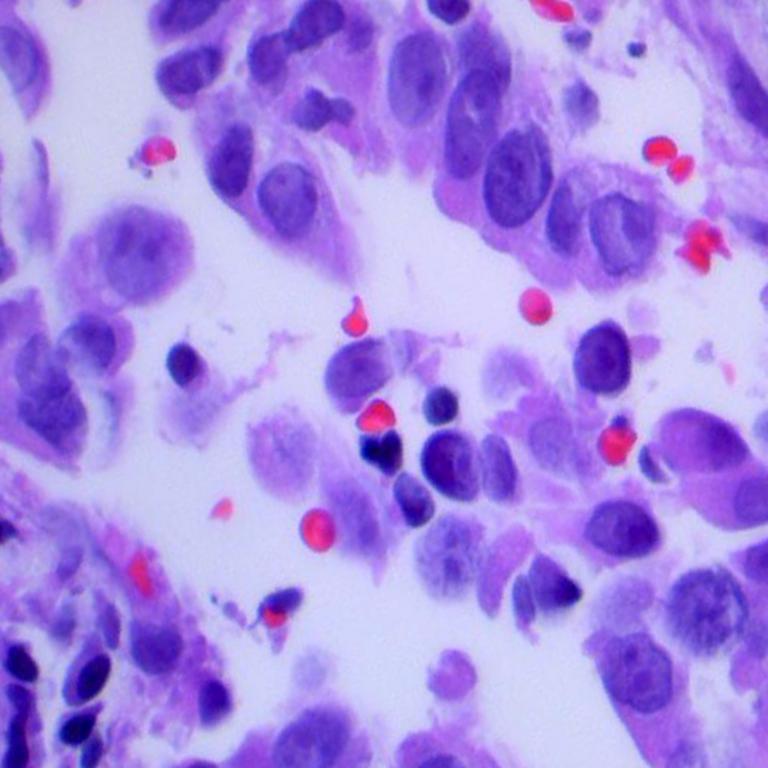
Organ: lung
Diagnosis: adenocarcinomas